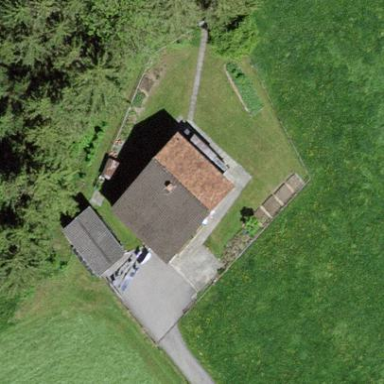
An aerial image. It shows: Detached building.